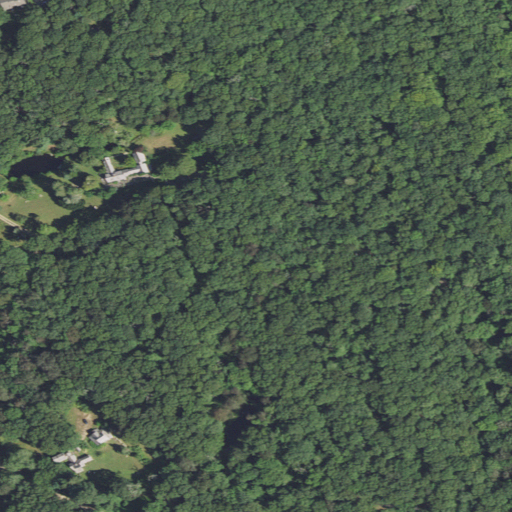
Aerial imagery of mountain in Massachusetts named Goat Rocks containing deciduous forest, mixed forest, low intensity development, open development, medium intensity development, and woody wetlands